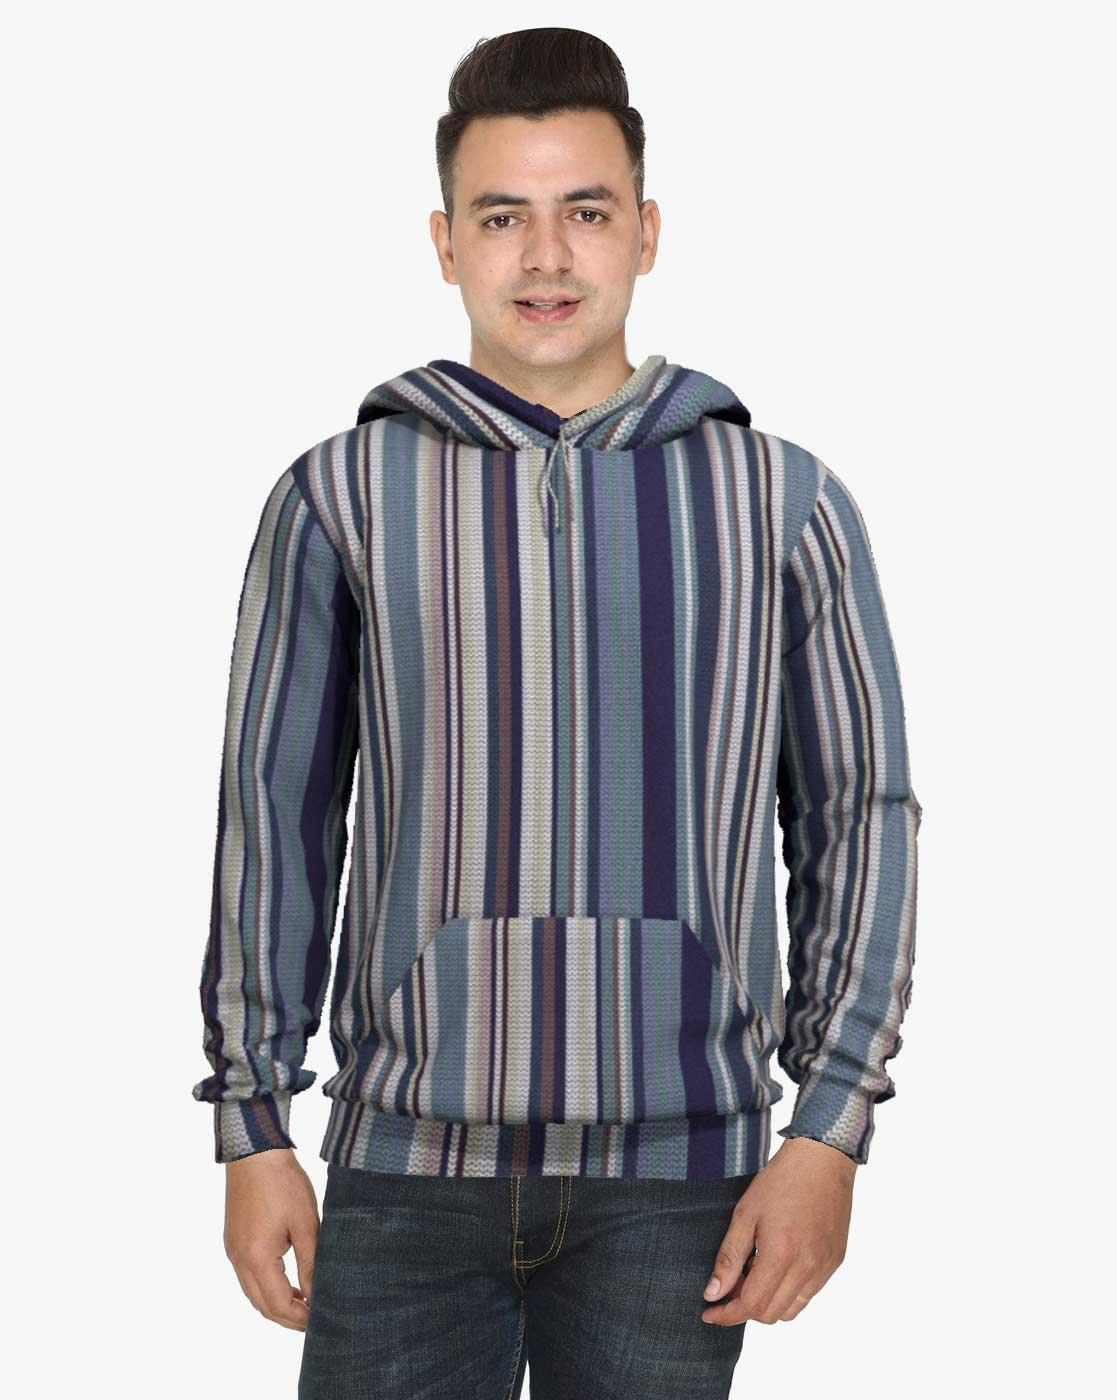
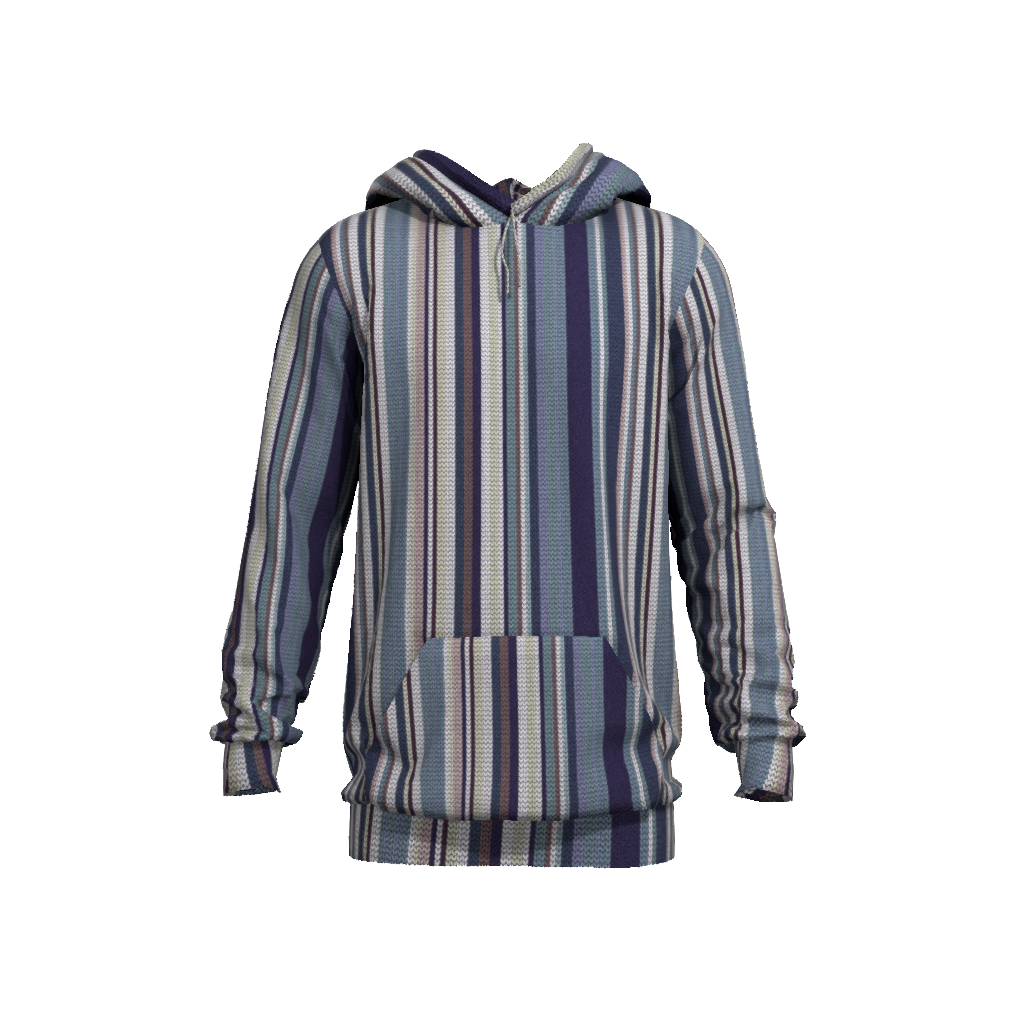
Clothing description: blue multi stripe hooded sweatshirt